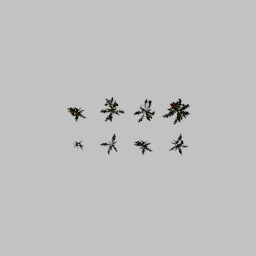
Label: nature